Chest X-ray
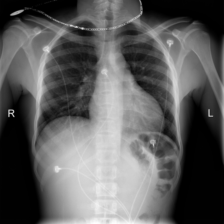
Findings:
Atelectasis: negative
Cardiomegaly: negative
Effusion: negative
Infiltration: negative
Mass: negative
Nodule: negative
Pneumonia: negative
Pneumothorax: negative
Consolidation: negative
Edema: negative
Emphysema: negative
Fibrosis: negative
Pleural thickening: negative
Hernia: negative